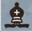
Piece: bB